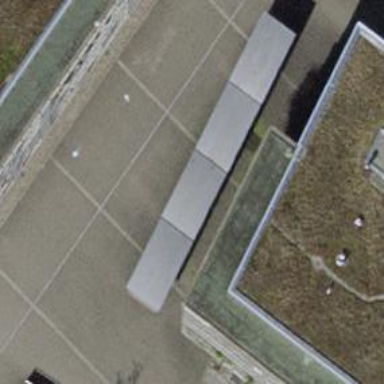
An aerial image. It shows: Bicycle parking facility.